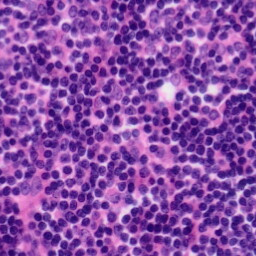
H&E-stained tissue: Tonsil